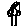
Label: flower